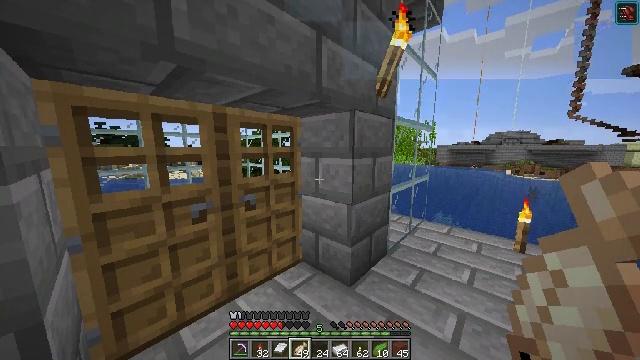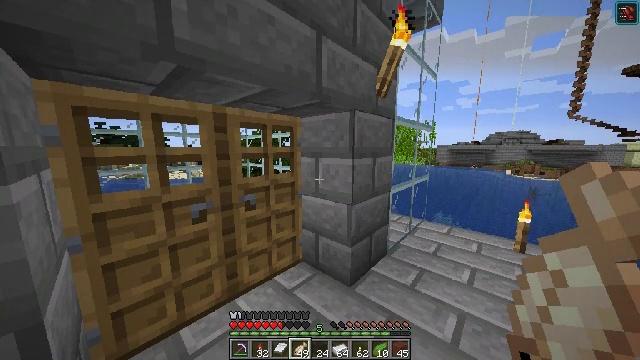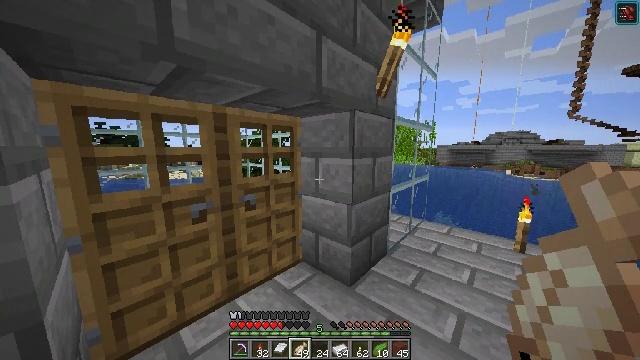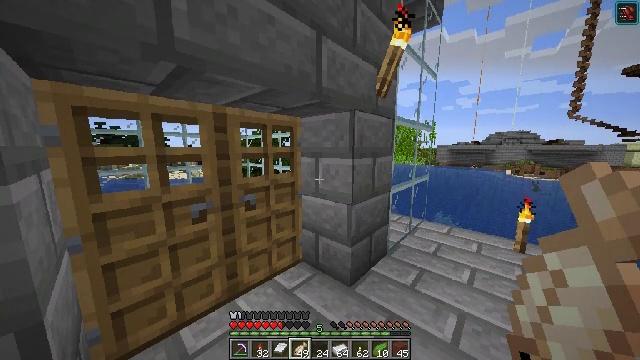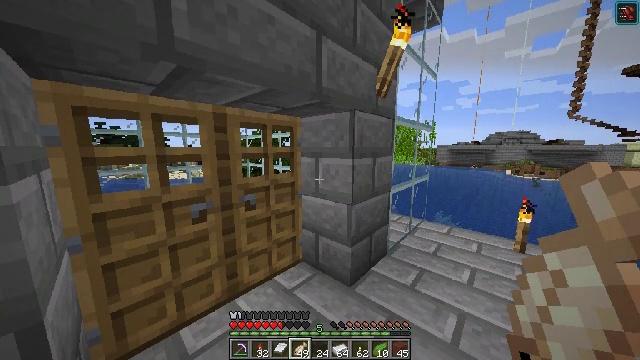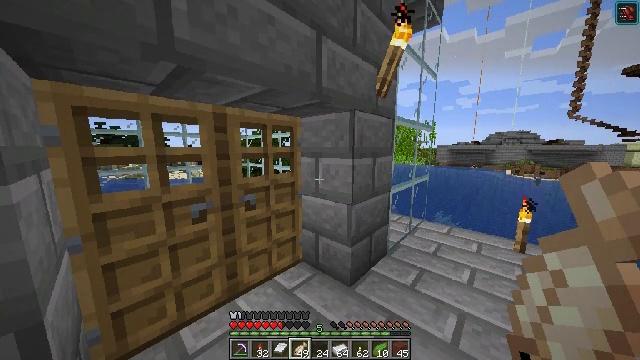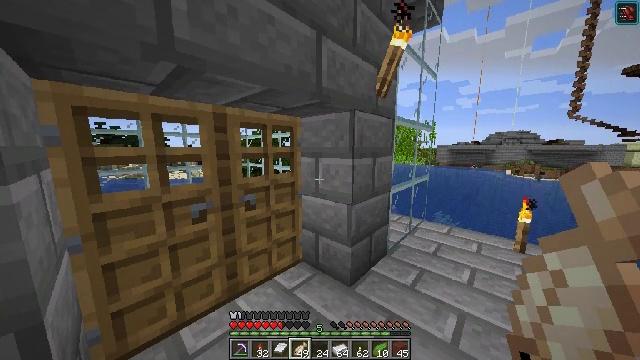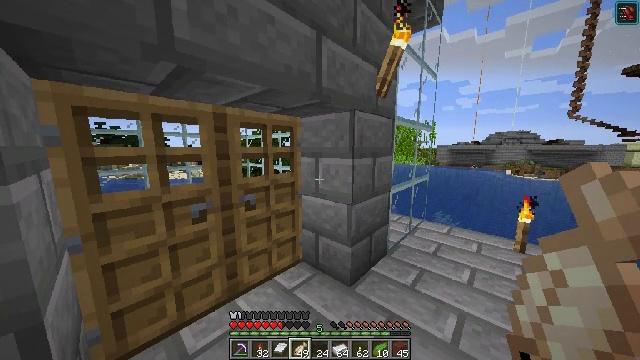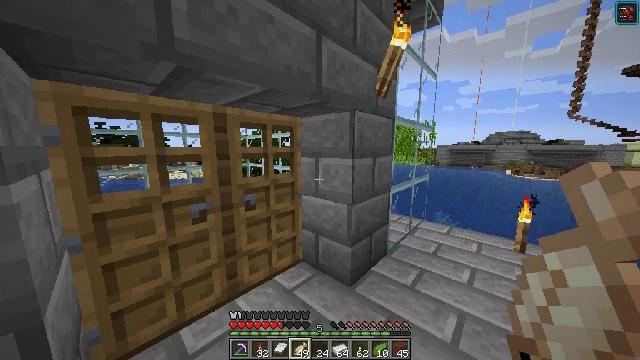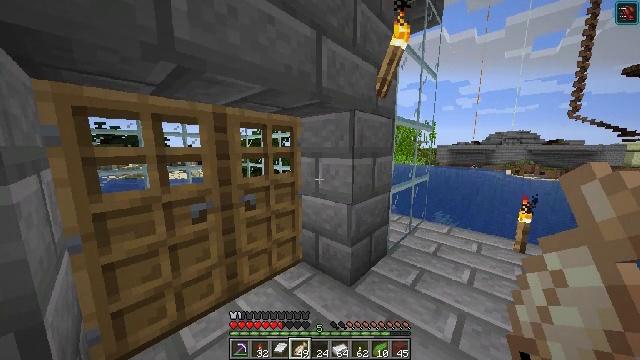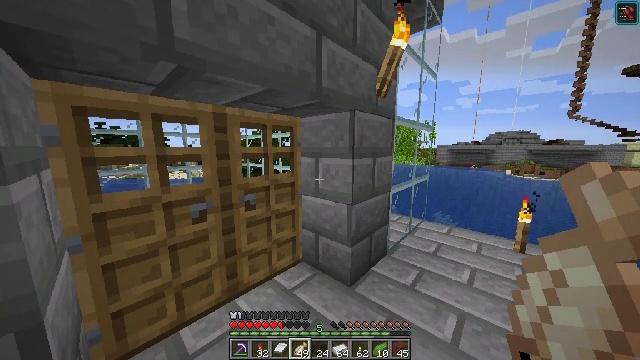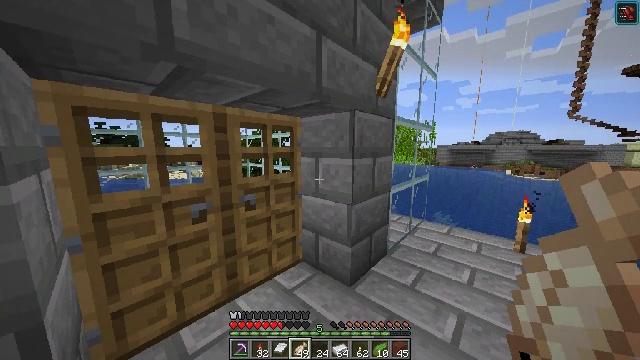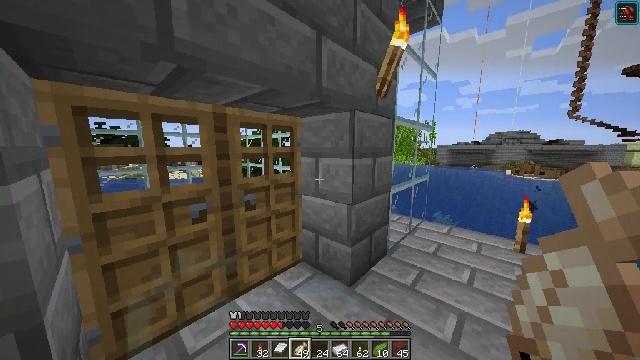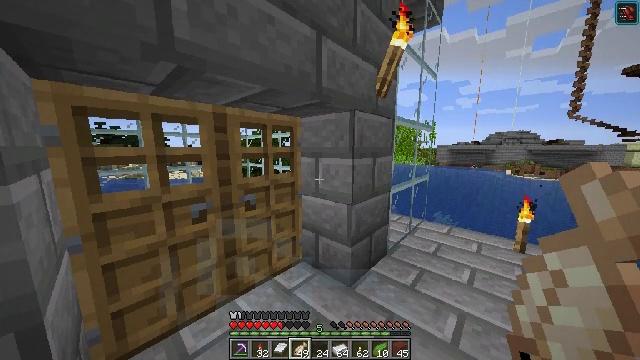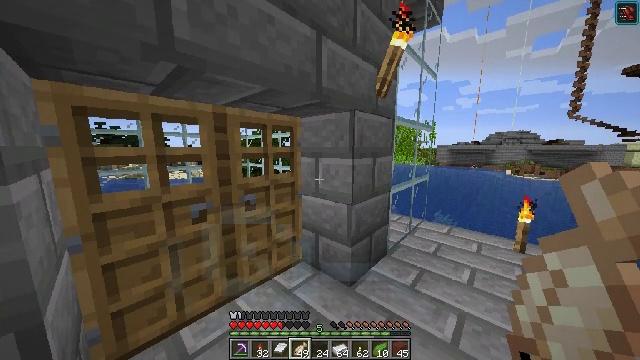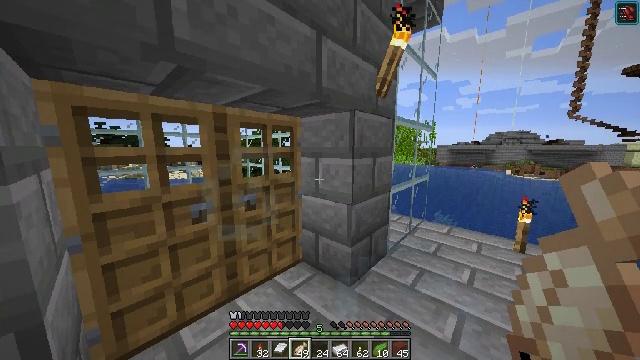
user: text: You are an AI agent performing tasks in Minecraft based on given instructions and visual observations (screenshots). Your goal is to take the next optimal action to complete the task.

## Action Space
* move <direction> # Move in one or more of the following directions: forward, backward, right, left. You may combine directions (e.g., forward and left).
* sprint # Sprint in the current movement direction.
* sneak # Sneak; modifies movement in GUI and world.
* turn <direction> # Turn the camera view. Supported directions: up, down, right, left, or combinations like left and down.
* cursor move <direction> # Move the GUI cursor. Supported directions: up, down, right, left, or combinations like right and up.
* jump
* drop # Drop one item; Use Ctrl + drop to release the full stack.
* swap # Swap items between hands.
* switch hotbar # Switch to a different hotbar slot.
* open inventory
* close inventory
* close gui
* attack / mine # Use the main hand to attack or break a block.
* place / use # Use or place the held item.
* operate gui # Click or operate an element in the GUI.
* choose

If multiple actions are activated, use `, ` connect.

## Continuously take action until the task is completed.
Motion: motion action
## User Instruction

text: Use the crafting table to make iron nugget from iron ingot.
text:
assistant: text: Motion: no_op
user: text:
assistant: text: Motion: no_op
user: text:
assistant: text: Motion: no_op
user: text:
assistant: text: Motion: no_op
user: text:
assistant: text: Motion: no_op
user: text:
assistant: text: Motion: no_op
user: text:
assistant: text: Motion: no_op
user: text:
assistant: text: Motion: no_op
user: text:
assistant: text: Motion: no_op
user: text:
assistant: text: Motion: no_op
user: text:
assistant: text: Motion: no_op
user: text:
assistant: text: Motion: no_op
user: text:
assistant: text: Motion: no_op
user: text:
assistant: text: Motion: no_op
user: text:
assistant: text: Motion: no_op
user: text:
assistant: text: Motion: no_op
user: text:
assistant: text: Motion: no_op
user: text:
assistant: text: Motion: no_op
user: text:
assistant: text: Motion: no_op
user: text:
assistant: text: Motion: no_op
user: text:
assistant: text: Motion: no_op
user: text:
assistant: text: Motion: no_op
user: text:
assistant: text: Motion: no_op
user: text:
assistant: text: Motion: no_op
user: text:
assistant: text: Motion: no_op
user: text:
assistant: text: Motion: no_op
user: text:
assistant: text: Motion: no_op
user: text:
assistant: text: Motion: no_op
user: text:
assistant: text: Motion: no_op
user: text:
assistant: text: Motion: no_op